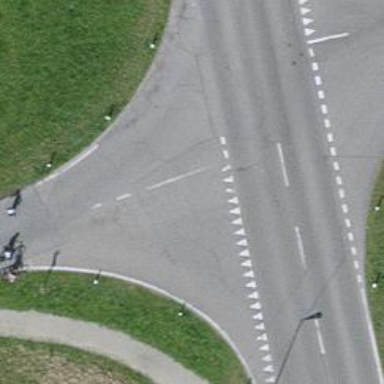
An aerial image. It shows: Road with "give way" sign.